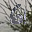
Label: 6